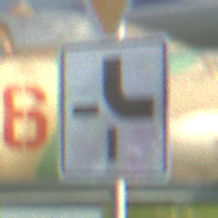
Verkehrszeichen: VerlaufVorfahrtsstrasse4
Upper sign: VorfahrtGewaehren
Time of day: SunriseSunset
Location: Outdoor (Special)
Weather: Clear
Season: NotSpecified
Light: Natural